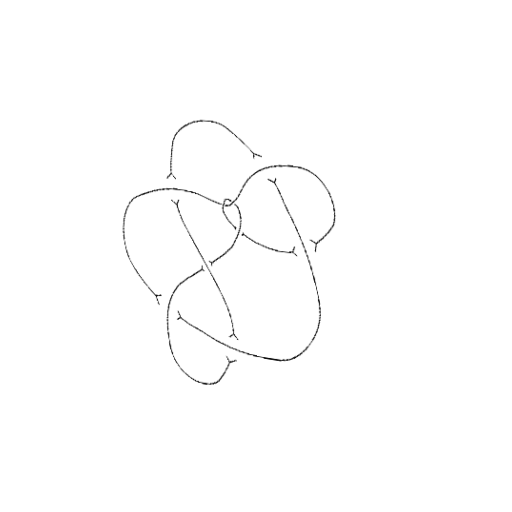
Crossing number: 9